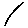
Label: line